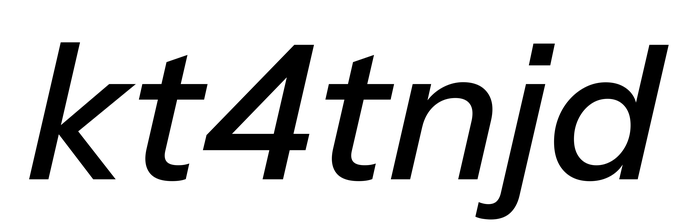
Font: InstrumentSans-Italic_Medium_Italic